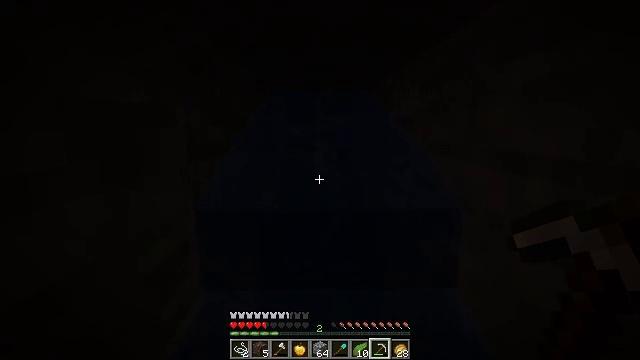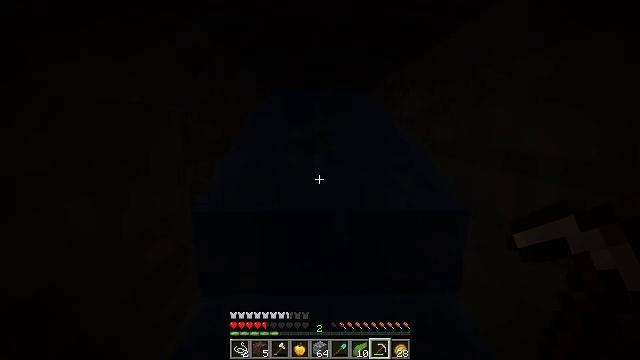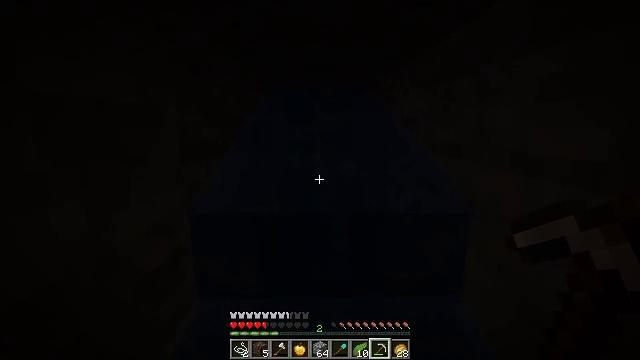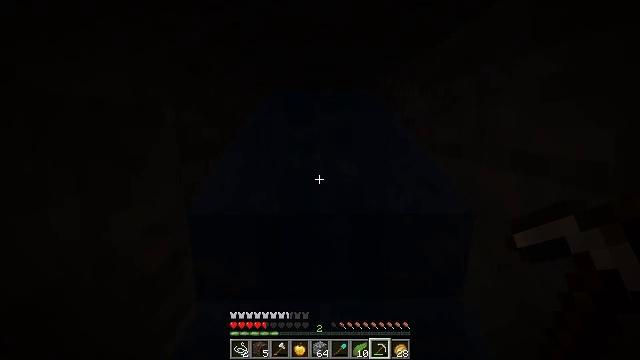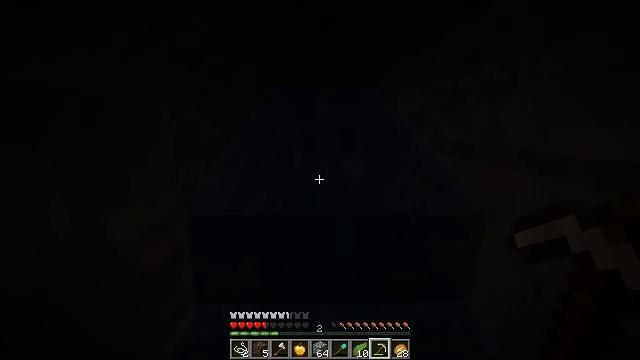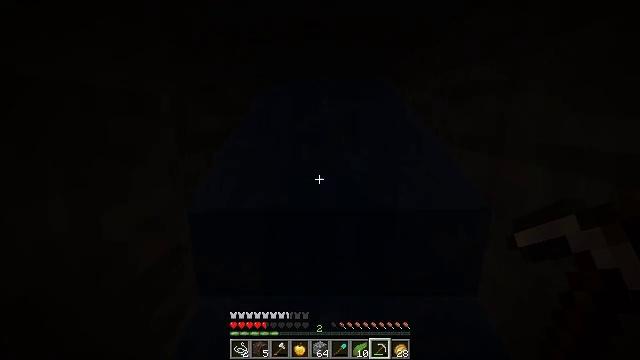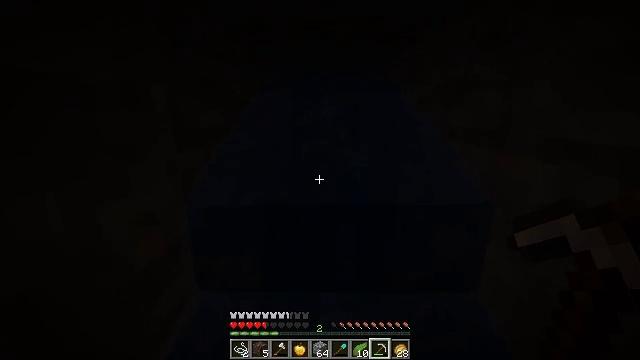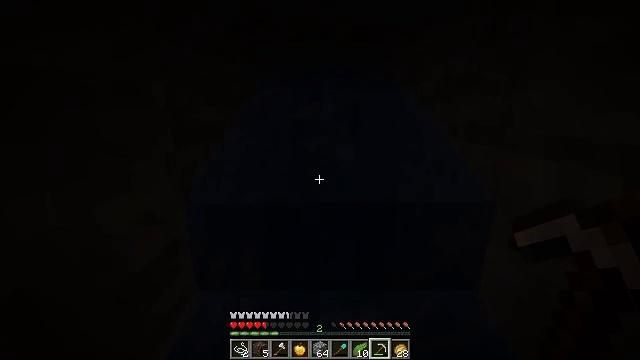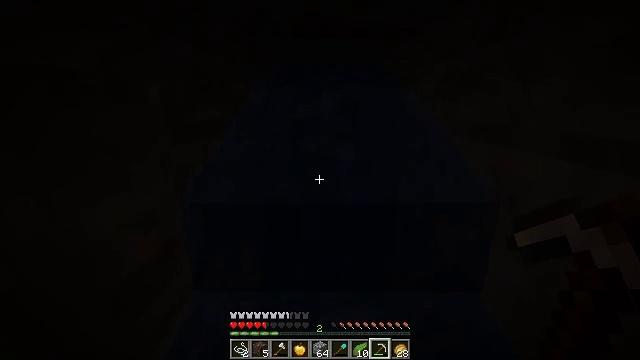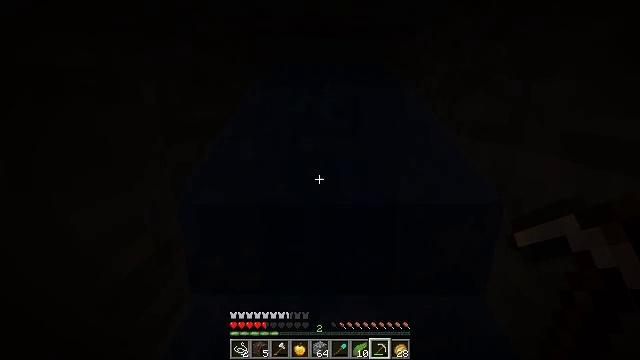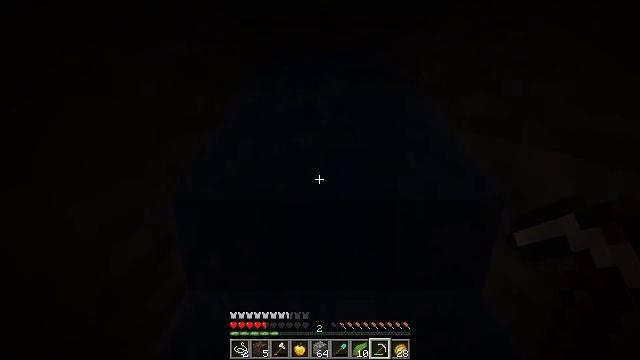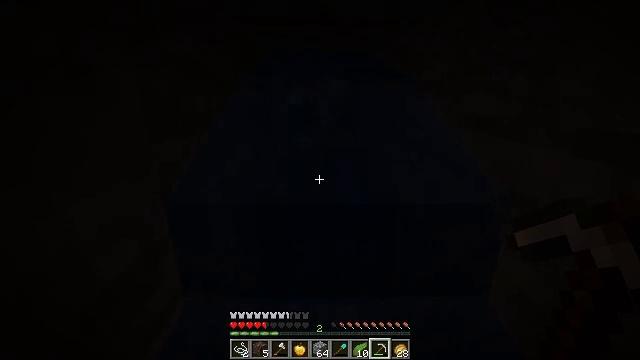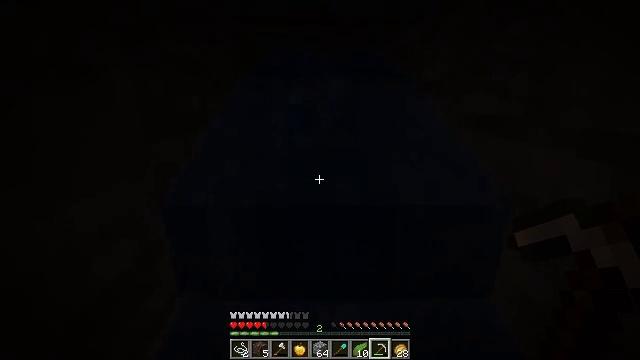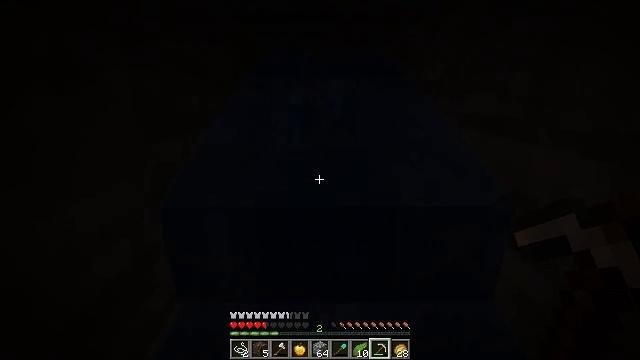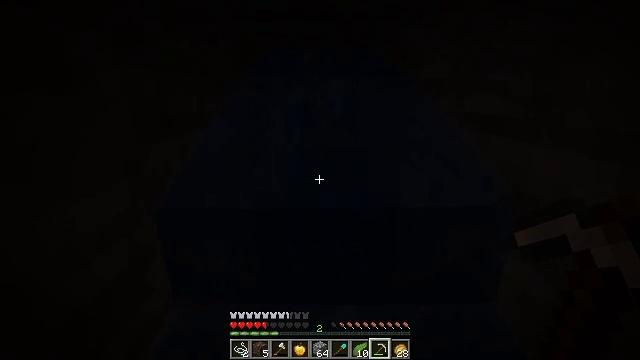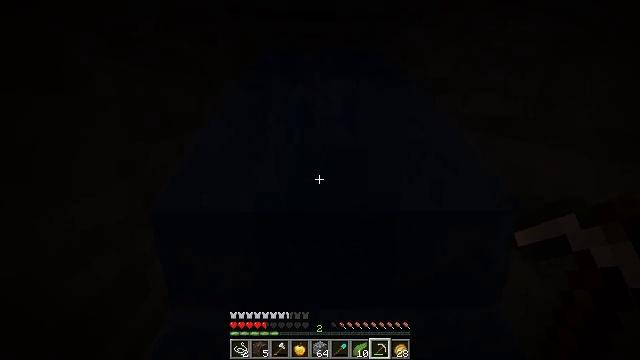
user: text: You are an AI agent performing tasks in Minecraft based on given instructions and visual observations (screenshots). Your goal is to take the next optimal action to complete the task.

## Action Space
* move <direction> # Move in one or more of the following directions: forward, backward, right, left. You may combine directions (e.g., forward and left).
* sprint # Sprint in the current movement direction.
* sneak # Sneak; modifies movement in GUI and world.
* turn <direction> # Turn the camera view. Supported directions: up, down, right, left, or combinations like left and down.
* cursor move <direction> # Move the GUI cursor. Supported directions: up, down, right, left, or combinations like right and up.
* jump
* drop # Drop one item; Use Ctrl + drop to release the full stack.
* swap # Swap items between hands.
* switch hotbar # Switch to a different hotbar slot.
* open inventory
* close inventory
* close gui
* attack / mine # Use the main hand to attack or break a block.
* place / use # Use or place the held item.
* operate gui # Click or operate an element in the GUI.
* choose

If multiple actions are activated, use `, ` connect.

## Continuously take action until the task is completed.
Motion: motion action
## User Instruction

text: Break the kelp plant in the ocean.
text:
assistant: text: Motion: move forward
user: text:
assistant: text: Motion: move forward
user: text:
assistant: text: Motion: move forward
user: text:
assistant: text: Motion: move forward
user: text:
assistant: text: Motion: move forward, turn down
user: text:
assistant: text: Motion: move forward, turn down
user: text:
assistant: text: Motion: move forward
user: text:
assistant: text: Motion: move forward
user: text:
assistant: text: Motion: move forward
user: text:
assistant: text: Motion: move forward, turn down
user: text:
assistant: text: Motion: move forward
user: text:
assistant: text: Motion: move forward
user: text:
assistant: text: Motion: move forward
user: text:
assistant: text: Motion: move forward
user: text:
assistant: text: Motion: move forward
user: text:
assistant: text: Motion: move forward
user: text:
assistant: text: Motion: move forward
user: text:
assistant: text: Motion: move forward
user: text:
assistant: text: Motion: move forward
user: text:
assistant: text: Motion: move forward
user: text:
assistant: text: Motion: move forward
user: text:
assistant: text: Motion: move forward
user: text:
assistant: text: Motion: move forward
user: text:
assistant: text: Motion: move forward
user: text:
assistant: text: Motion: move forward
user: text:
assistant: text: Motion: move forward
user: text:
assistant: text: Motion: move forward
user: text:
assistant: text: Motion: move forward
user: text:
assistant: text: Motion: move forward
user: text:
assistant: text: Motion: move forward